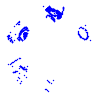
Particle: pion